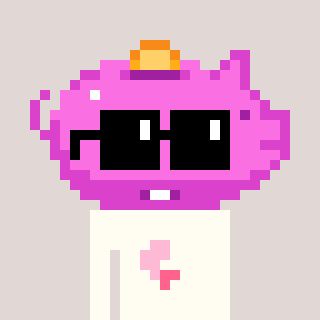
a pixel art character with square black sunglasses, a piggybank-shaped head and a grayscale-colored body on a warm background